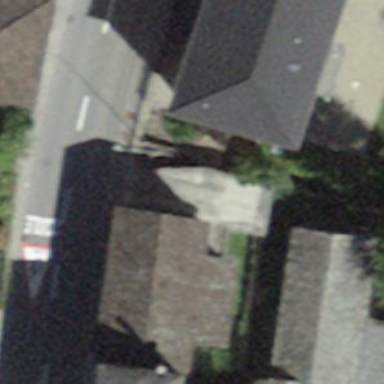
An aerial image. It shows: Detached building.